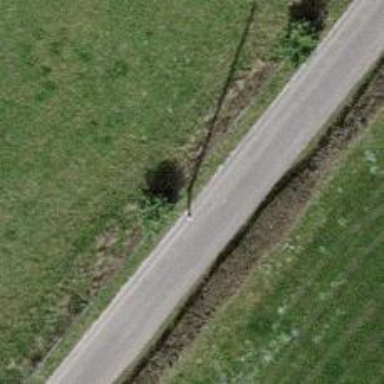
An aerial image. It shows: Power pole.